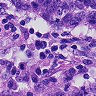
Metastatic tissue present: yes